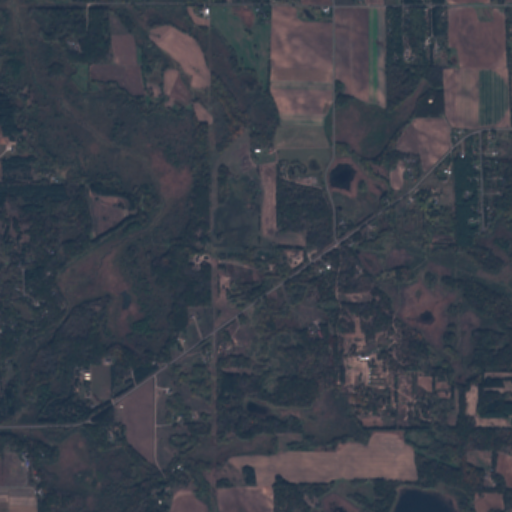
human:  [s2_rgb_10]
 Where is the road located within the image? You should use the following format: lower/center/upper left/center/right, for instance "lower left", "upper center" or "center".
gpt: There is no road in the image.